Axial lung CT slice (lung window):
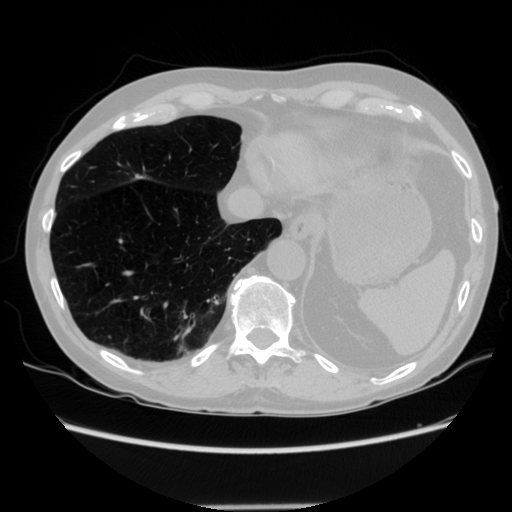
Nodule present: yes
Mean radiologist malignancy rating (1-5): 4.75